【题型】解答题　【知识点】平面几何　【难度】easy
如图，点 $D, E$ 分别在 $\triangle ABC$ 的边 $AC, AB$ 上，延长 $DE, CB$ 交于点 $F$，且 $\angle FEB = \angle C$。}

\noindent (1) 求证：$AE \cdot AB = AD \cdot AC$；

\noindent (2) 连接 $AF$，若 $\frac{FB}{AB} = \frac{CD}{FD}$，求证：$EF \cdot AB = AC \cdot FB$。
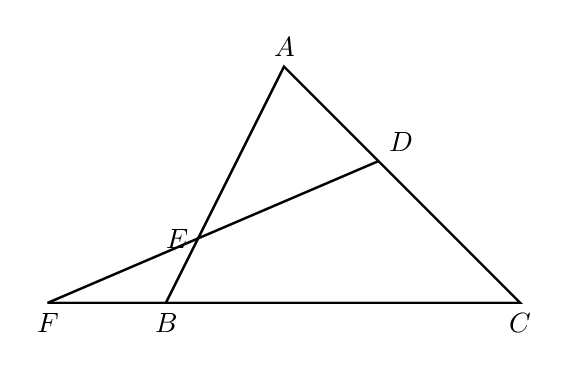
【解答】

\noindent \textbf{【详解】}
(1) 证明：$\because \angle FEB = \angle C$，$\angle FEB = \angle AED$，
$\therefore \angle AED = \angle C$，
又$\because \angle DAE = \angle BAC$，
$\therefore \triangle ADE \backsim \triangle ABC$，
$\therefore \dfrac{AE}{AC} = \dfrac{AD}{AB}$，
$\therefore AE \cdot AB = AD \cdot AC$；

(2) 证明：$\because \angle FEB = \angle C$，$\angle EFB = \angle CFD$，
$\therefore \triangle FEB \backsim \triangle FCD$，
$\therefore \angle FBE = \angle FDC$，$\dfrac{EF}{CF} = \dfrac{FB}{FD}$，
$\therefore \dfrac{EF}{FB} = \dfrac{CF}{FD}$，
$\because \dfrac{FB}{AB} = \dfrac{CD}{FD}$，
$\therefore \dfrac{FB}{CD} = \dfrac{AB}{FD}$，
又$\because \angle ABF = \angle FDC$，
$\therefore \triangle ABF \backsim \triangle FDC$，
$\therefore \dfrac{AB}{FD} = \dfrac{AF}{CF}$，$\angle AFB = \angle C$，
$\therefore \dfrac{CF}{FD} = \dfrac{AF}{AB}$，$AF = AC$，
$\therefore \dfrac{EF}{FB} = \dfrac{AF}{AB} = \dfrac{AC}{AB}$，
$\therefore EF \cdot AB = AC \cdot FB$．